Brain MRI, t1w sequence, axial 2D slice.
Patient: age 21, sex F, weight 78 kg, height 1.78 m
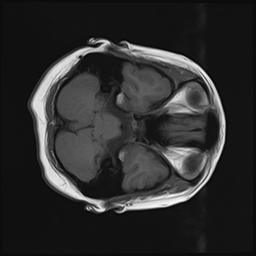